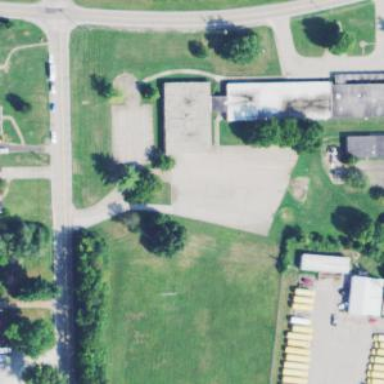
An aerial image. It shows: Schoolyard designated as leisure land.